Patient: sex F, age 46
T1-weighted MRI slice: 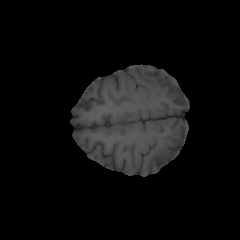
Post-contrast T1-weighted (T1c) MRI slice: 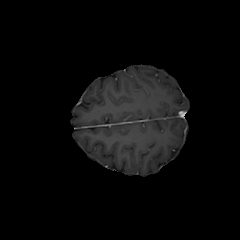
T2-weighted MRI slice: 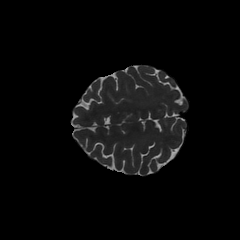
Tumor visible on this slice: no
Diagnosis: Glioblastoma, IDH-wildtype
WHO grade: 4